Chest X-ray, PA view. Patient: 45 years old, sex M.
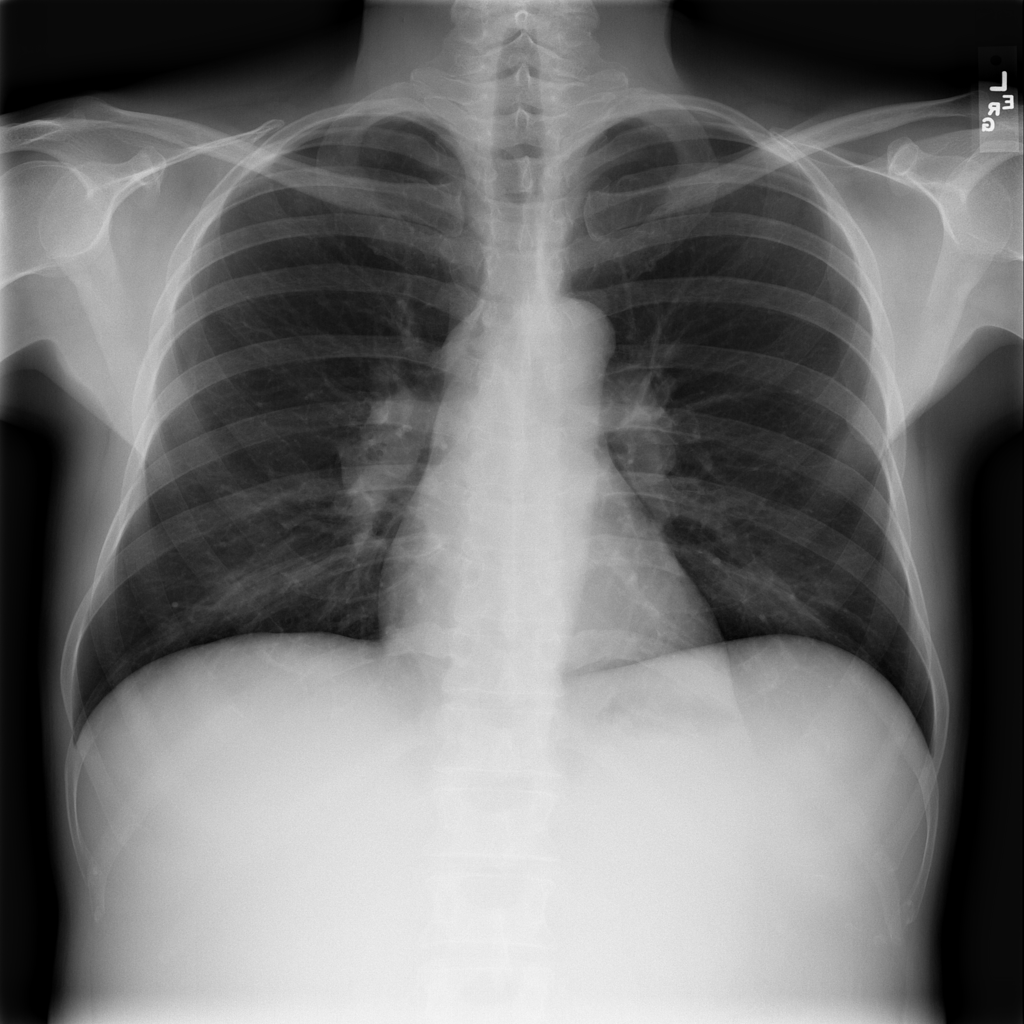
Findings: No Finding